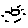
Label: sun